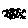
Label: bird